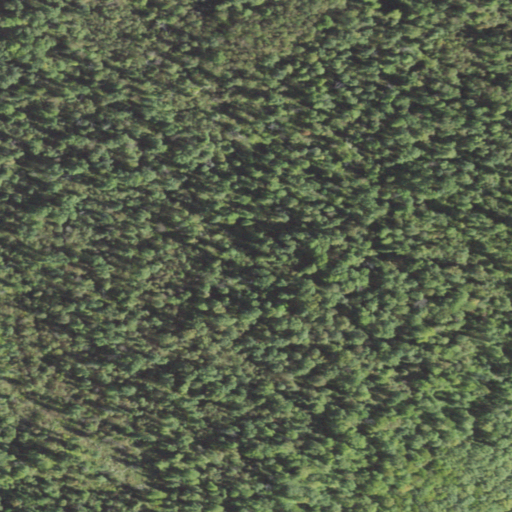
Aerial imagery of ridge(s) in Pennsylvania named Blue Ridge containing only deciduous forest